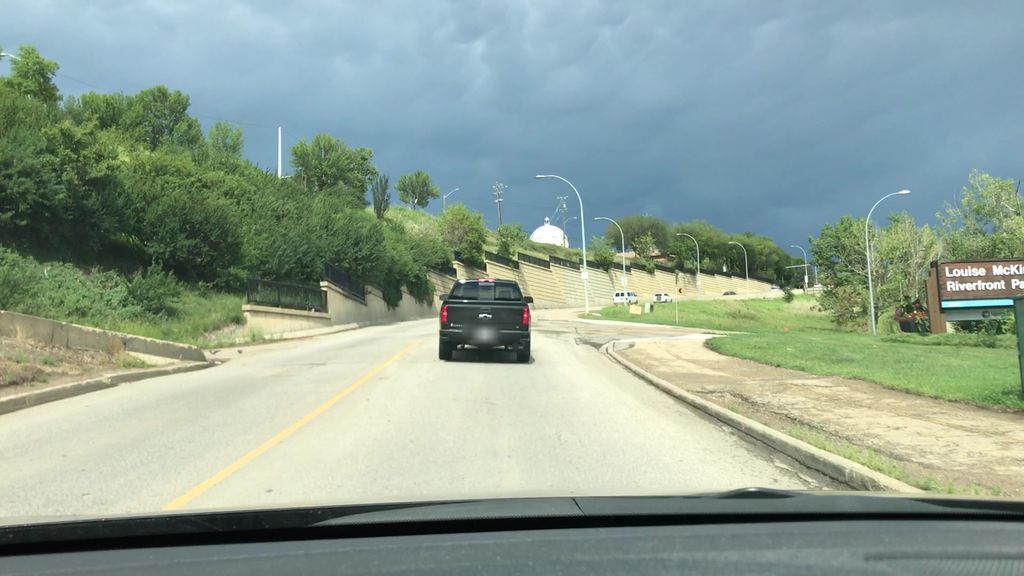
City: edmonton